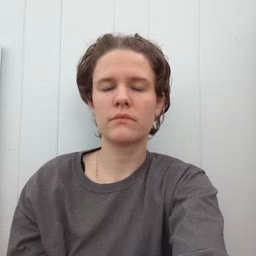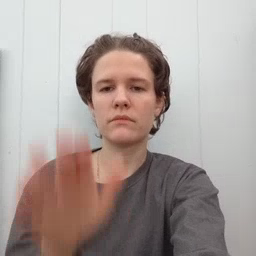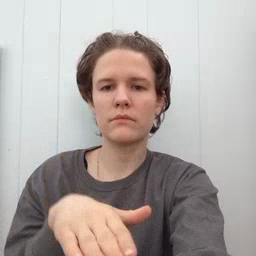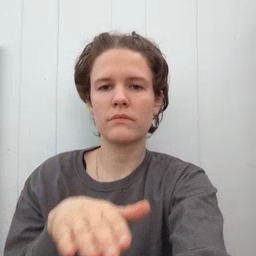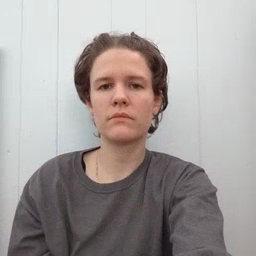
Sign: on